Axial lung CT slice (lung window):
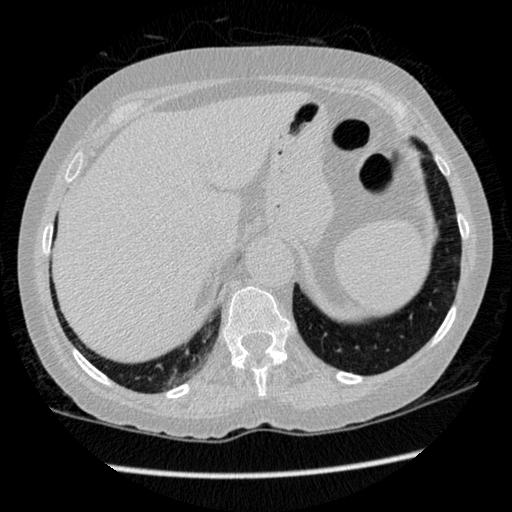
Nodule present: no